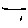
Label: line